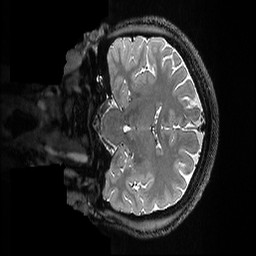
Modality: T2w
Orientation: coronal
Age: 29
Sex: female
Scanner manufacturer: ge
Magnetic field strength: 3 T
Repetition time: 3.334 s
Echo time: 0.06235 s